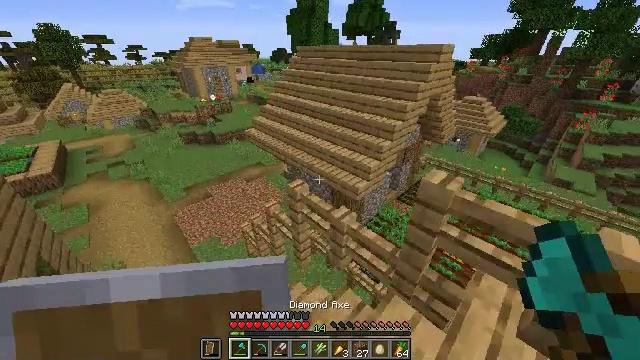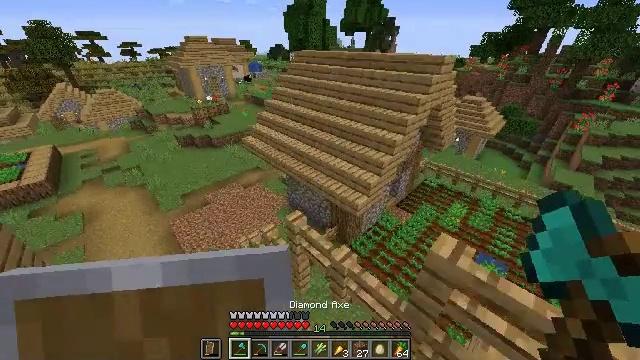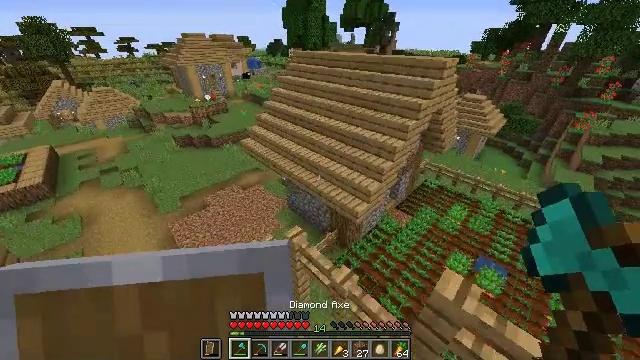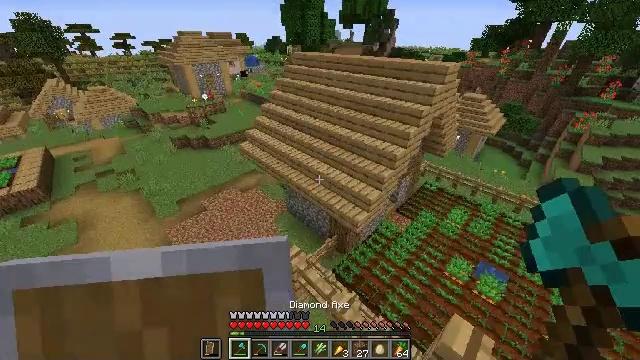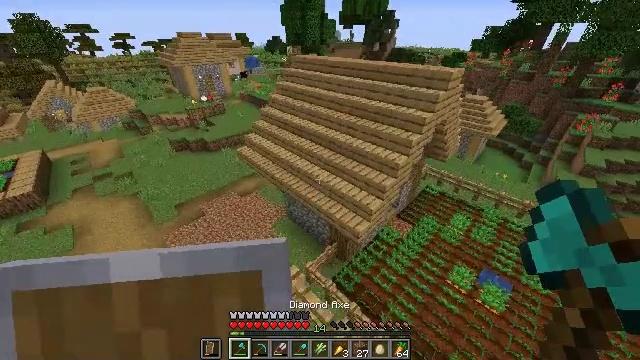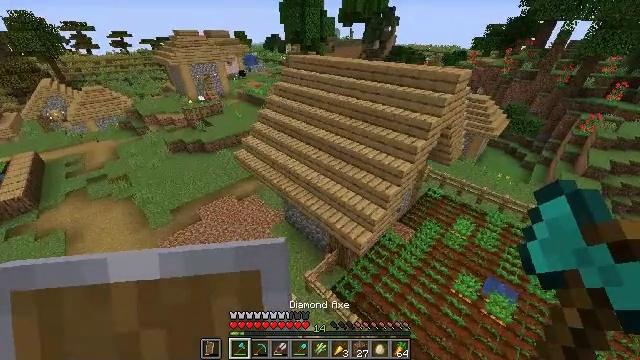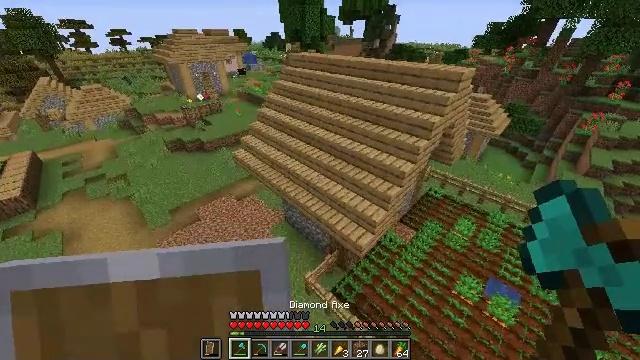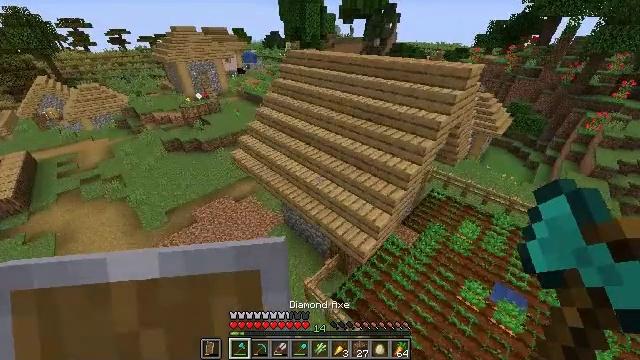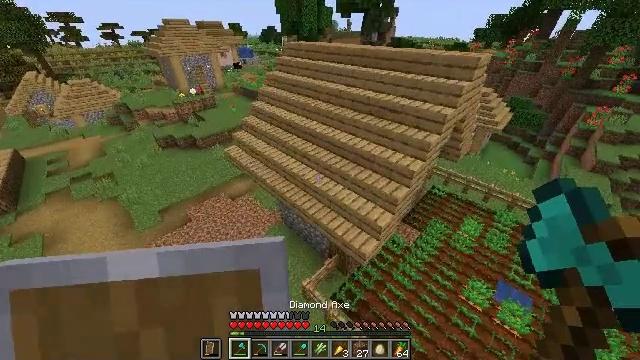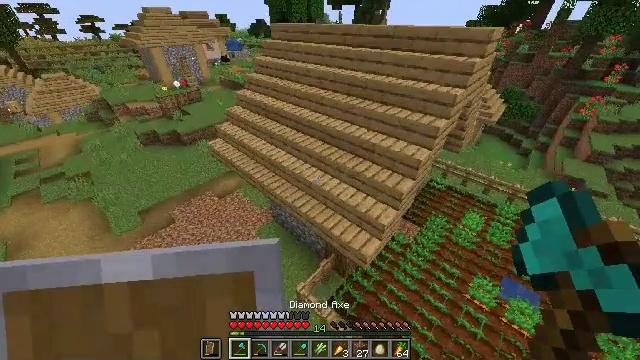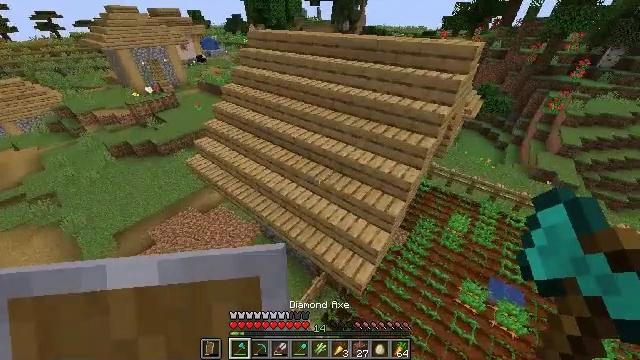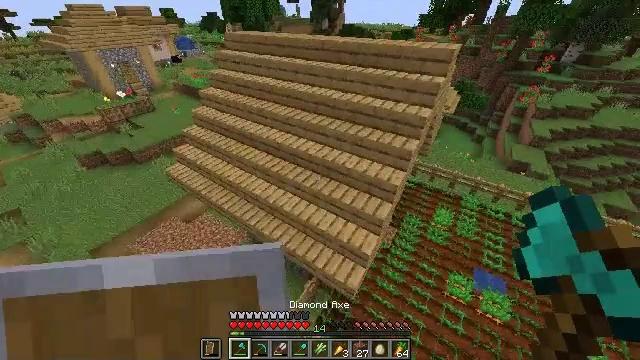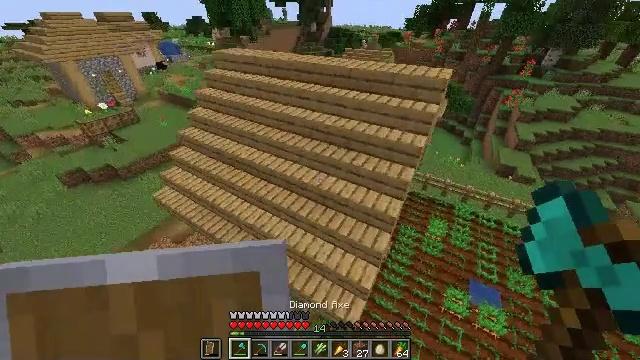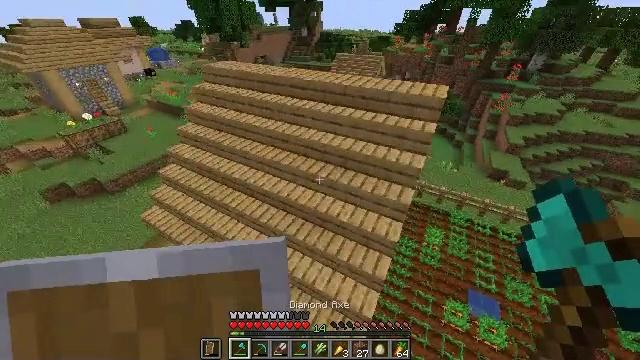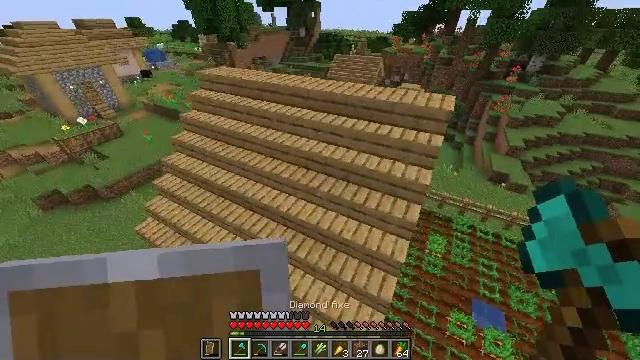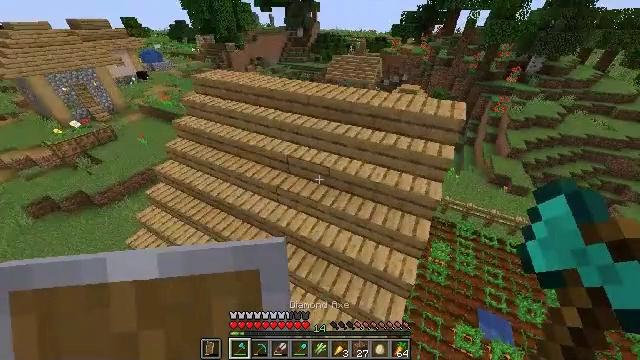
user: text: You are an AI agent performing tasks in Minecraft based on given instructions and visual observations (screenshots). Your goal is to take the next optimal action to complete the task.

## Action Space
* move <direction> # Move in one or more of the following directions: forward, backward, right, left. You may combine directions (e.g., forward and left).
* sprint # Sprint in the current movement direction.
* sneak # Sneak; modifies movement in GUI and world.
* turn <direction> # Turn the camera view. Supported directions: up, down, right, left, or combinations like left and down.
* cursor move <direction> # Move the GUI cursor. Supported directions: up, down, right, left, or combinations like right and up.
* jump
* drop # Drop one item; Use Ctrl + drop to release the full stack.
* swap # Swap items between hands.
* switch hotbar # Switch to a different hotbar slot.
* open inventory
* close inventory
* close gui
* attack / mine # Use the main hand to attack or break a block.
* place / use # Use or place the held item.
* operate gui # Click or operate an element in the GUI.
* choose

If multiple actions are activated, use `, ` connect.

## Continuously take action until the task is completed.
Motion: motion action
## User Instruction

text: Mine the rose bush in the garden.
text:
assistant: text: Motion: move forward, sprint, turn down, jump
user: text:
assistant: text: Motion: move forward, sprint, turn down, jump
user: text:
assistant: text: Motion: move forward, sprint, jump
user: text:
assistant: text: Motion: move forward, sprint, jump
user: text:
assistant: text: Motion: move forward, sprint
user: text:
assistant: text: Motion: move forward, sprint
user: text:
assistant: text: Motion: move forward, sprint
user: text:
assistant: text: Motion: move forward, sprint, jump
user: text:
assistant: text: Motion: move forward, sprint, turn right, jump
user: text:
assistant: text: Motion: move forward, sprint, turn right, jump
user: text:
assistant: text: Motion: move forward, sprint, turn right, jump
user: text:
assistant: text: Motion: move forward, sprint, turn right, jump
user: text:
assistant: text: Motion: move forward, sprint, turn right, jump
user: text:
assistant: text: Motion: move forward, sprint, jump
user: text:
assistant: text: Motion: move forward, sprint, jump
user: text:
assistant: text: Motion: move forward, sprint, jump
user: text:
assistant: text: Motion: move forward, sprint, turn right, jump
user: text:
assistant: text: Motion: move forward, sprint, turn right and up, jump
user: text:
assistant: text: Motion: move forward, sprint, turn right and up, jump
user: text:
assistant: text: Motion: move forward, sprint, turn right and up, jump
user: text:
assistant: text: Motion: move forward, sprint
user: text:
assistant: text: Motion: move forward, sprint
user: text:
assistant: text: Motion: move forward, sprint
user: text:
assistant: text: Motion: move forward, sprint
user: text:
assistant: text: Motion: move forward, sprint, turn left and up
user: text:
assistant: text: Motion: move forward, sprint, turn left
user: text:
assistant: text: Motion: move forward, sprint, turn left
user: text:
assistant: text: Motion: move forward, sprint, turn left
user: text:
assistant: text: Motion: move forward, sprint, turn left and down
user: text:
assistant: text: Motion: move forward, sprint, turn left